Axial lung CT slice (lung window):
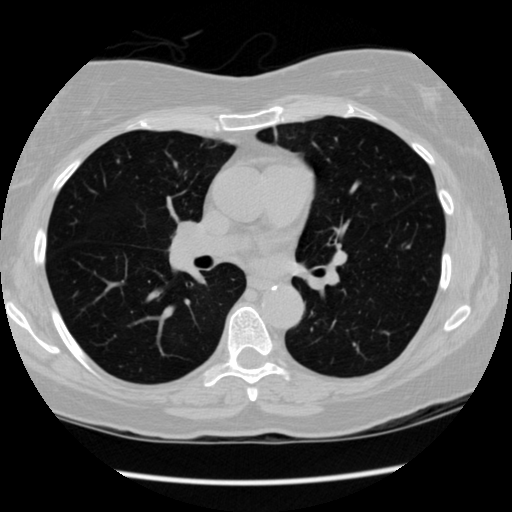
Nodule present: no